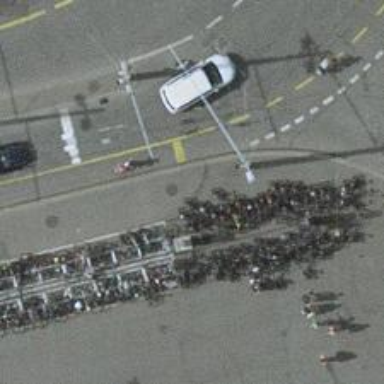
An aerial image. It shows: Bicycle rental facility.